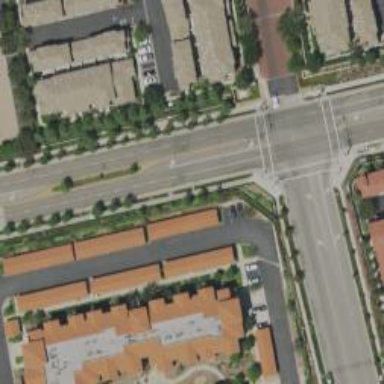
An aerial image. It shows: Secondary road with separate sidewalks.